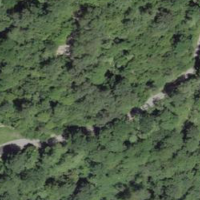
EUNIS habitat code: 44
Species observed at this site:
Teucrium scorodonia
Volucella pellucens